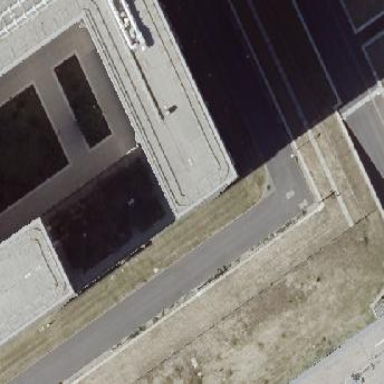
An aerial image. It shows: Part of building.